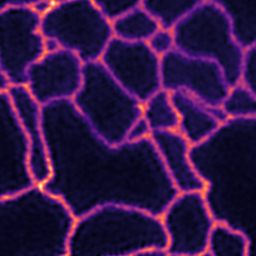
Label: Super-resolution ER image